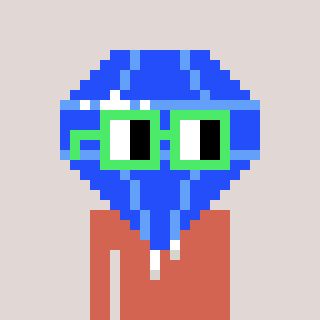
a pixel art character with square light green glasses, a blue diamond-shaped head and a peachy-colored body on a warm background